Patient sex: F
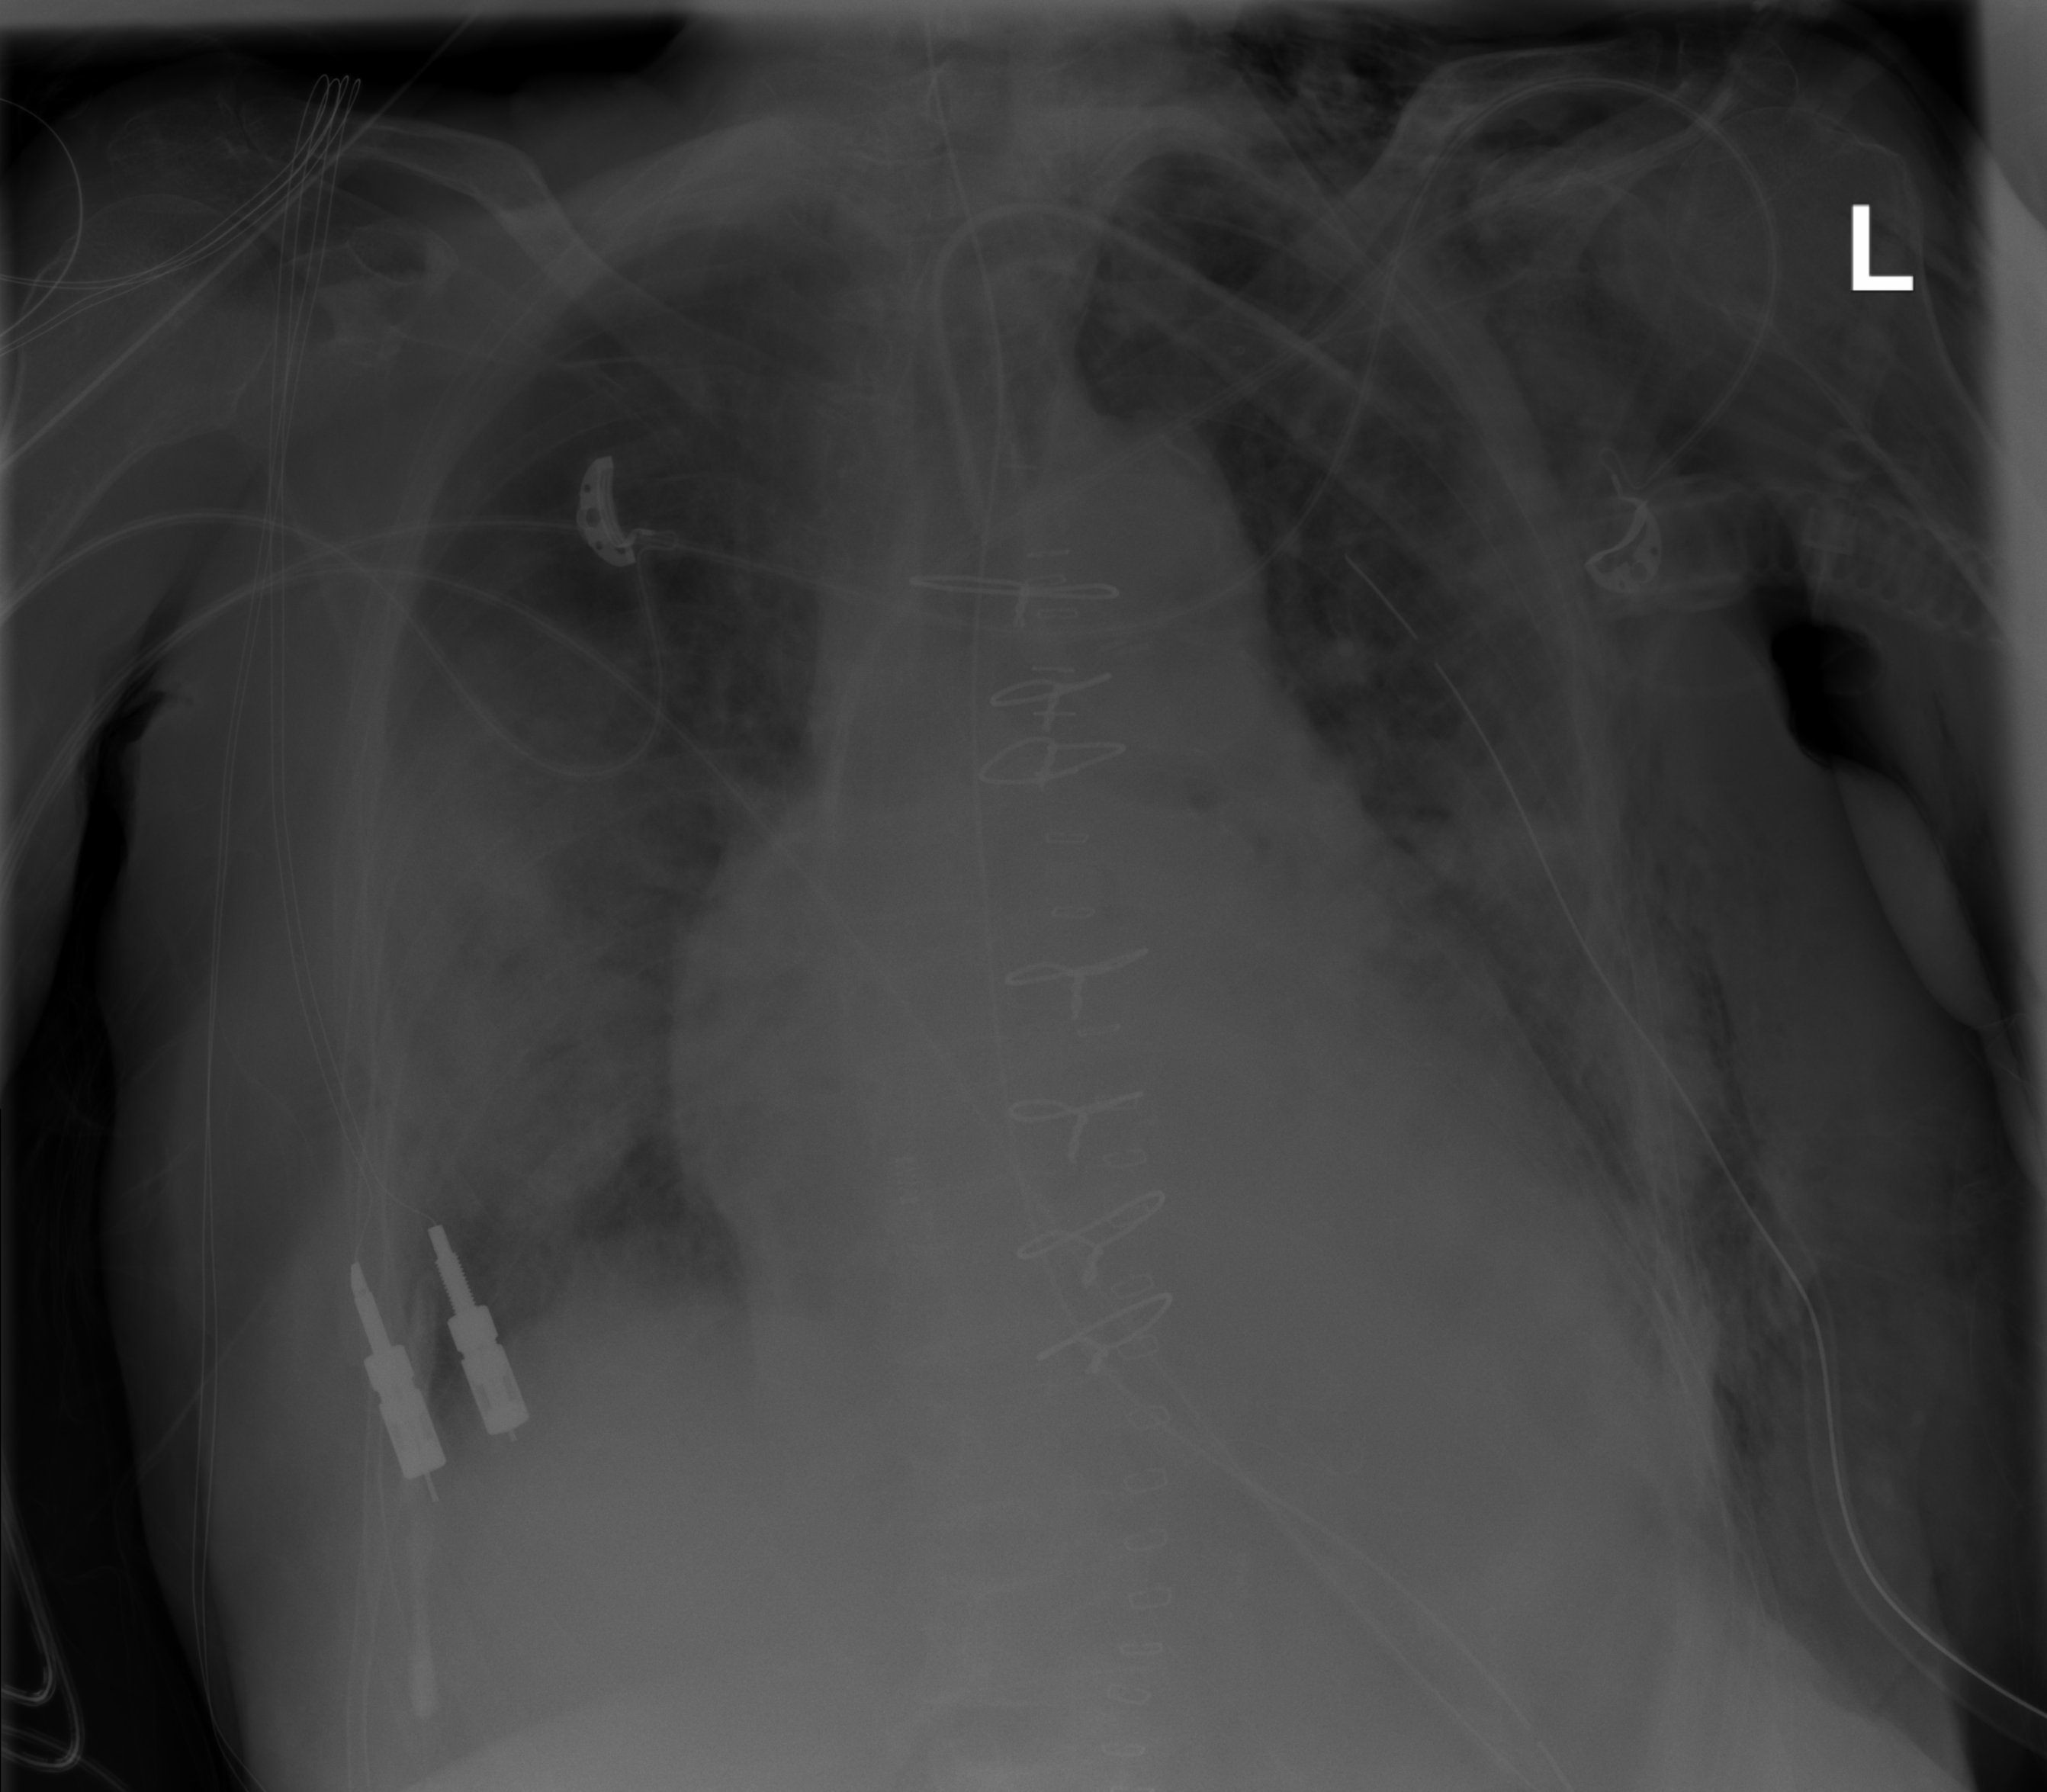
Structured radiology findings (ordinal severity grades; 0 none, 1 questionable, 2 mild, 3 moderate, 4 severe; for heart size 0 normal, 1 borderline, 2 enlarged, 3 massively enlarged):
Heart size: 2
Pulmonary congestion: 0
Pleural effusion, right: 2
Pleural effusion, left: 2
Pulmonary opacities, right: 3
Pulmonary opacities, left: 2
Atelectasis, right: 2
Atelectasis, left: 2